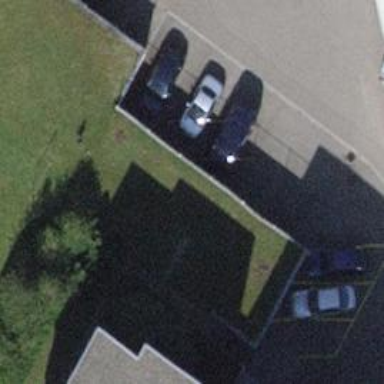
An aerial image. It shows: Group of garages.